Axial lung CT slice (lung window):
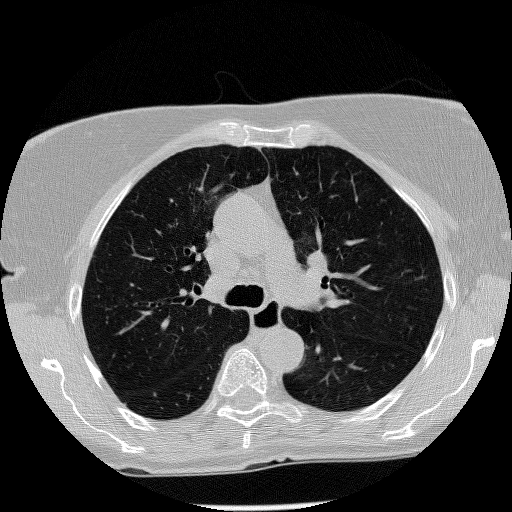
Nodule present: no